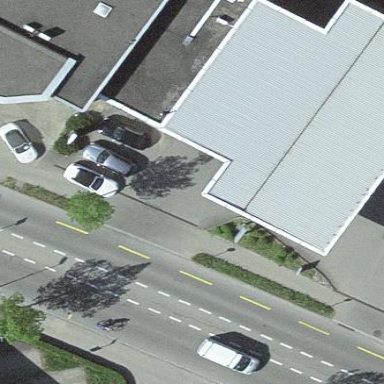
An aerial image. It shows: Building.